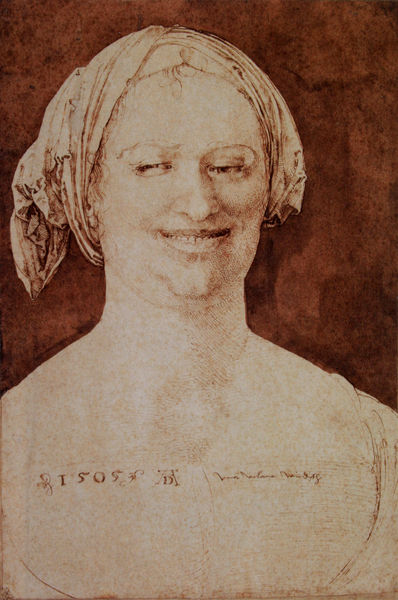
Titel: Windische Bäuerin
Künstler: Albrecht Dürer
Standort: London
Institution: British Museum
Schlagwörter: dunkel, kopf, mann, schatten, weiß, badende, ausschnitt, braun, brust, frau, grau, hell, kleid, marmor, mund, nase, orange, schwarz, skizze, stirn, zeichnung, blick, rot, tuch, beige, augen, blass, falten, gesicht, mensch, bildnis, hals, portrait, porträt, auge, stoff, person, brustbild, dekollete, dekoltee, kinn, lippen, locke, locken, poträt, renaissance, schulter, schultern, kopfbedeckung, lächeln, schrift, wangen, studie, sepia, karikatur, kopftuch, detail, brauen, büste, datum, ad, jahreszahl, oberkörper, lider, freude, lachen, laviert, tusche, krank, narr, schraffur, buchstaben, augenlider, grinsen, zähne, doppelkinn, zahl, rotbraun, dekolltee, dürer, 1505, rötel, zahn, frech, blöd, schrif, albrecht, albrecht dürer, tiepolo, schadenfreude, kinne, zahnlos, zusammengekniffen, tuhc, unverschämt, zähn, nis